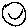
Label: smiley face